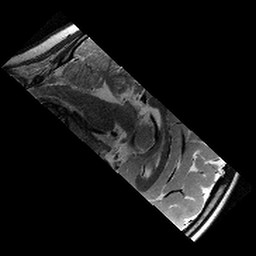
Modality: T2w
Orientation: sagittal
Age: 10
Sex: female
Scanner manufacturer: siemens
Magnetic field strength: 3 T
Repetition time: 9.23 s
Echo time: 0.067 s